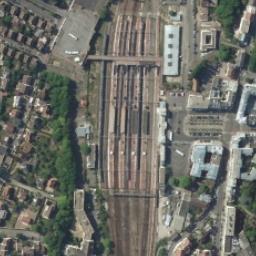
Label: railway_station